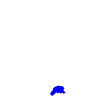
Particle: electron